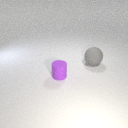
small purple rubber cylinder in front of large gray rubber sphere